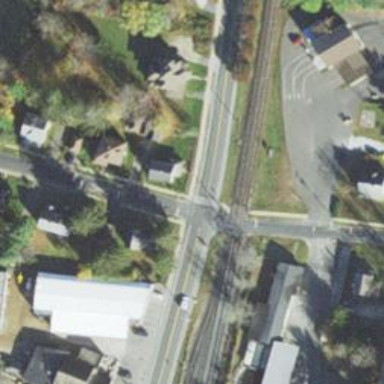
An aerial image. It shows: Railway level crossing.